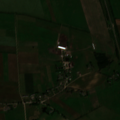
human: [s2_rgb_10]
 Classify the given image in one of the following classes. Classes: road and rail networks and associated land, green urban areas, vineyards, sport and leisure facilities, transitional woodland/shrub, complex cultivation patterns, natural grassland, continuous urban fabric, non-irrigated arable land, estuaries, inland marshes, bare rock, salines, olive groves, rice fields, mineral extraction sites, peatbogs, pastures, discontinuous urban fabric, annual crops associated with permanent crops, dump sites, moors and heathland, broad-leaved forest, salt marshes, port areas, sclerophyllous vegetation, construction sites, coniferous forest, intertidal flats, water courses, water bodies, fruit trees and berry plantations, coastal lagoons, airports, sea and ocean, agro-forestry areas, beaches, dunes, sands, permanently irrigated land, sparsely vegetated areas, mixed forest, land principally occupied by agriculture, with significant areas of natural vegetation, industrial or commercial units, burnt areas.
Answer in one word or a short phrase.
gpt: non-irrigated arable land, complex cultivation patterns